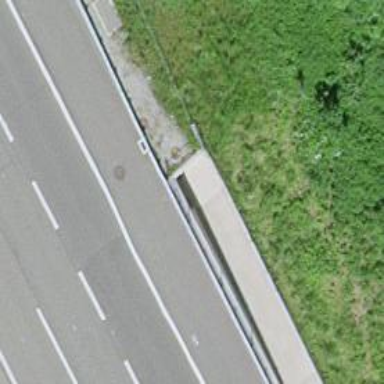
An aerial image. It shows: Footway with concrete surface.